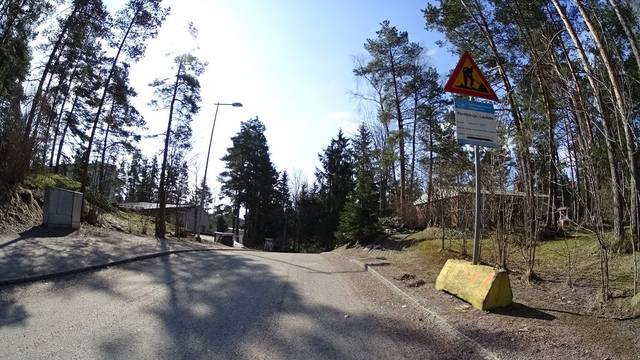
Region: Finland
Coordinates: 60.196, 24.646